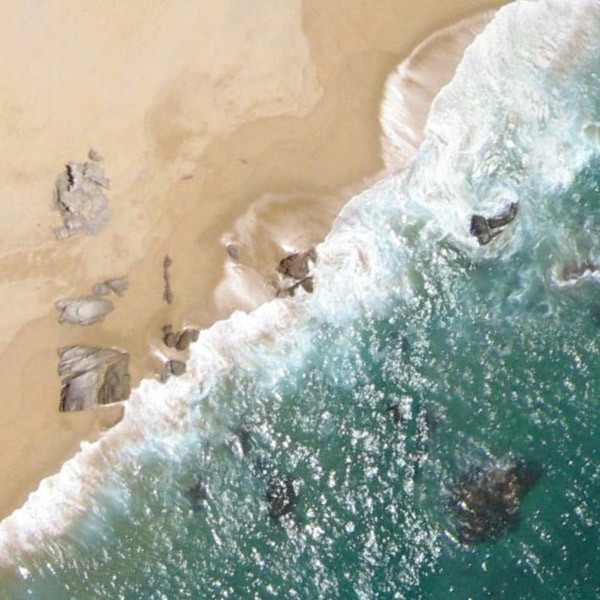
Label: Beach